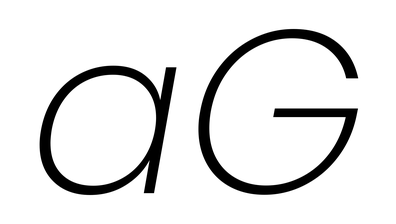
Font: Poppins-ExtraLightItalic